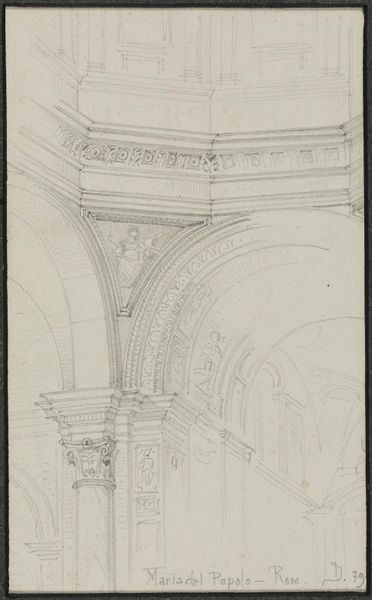
Titel: Kämpfergesims und Pendentif aus S. Maria del Popolo in Rom
Künstler: Josef Wilhelm Durm
Standort: Karlsruhe
Institution: Staatliche Kunsthalle Karlsruhe
Schlagwörter: baum, gemälde, gott, himmel, wasser, weiß, wolken, dreieck, fluss, ausschnitt, fenster, frau, grau, hell, laterne, marmor, pfeiler, profil, raum, schmuck, schwarz, skizze, stützen, säule, säulen, zeichnung, gebäude, haus, schloss, beige, malerei, muster, ornament, alt, architektur, barock, sockel, stein, bild, innenraum, signatur, kirche, figur, interieur, decke, innen, wald, zart, engel, oktagon, relief, schiff, schrift, papier, ecke, bogen, perspektive, studie, berge, gebirge, linien, empore, pilaster, saal, figuren, rundbogen, kuppel, romantik, bordüre, detail, inschrift, dekor, ornamente, verzierung, stuck, durchgang, podest, hoch, tor, halle, bögen, laviert, arkade, gewölbe, antike, kloster, religion, palast, übergang, dom, paul, rippen, form, schwarz-weiss, radierung, buchstaben, strich, bleistift, tanne, entwurf, zwickel, architrav, kapitelle, kathedrale, rom, kapitell, fries, wappen, geometrisch, sims, gesims, statuen, archivolten, ionisch, rundbögen, fresken, gottesdienst, konstruktion, chor, kapelle, strenge, vatikan, heiliger, plan, tempel, kassetten, kassettendecke, fresko, museum, dorisch, gothik, maria, korinthisch, reliefs, streben, geometrie, sakral, arabesken, achteck, schwach, klassisch, kapitel, gebälk, korintisch, tympanon, architekturzeichnung, bauplan, kriche, vorzeichnung, tonnengewölbe, gänge, vierung, pendentif, konzept, kiche, st. peter, figu, umlaufend, kirhe, trompe, rundkuppel, trompenkuppel, gewälbe, scheidbogen, verkröpfung, tonnen, schildbogen, trompen, toll, auskragen, bofen, kapitäle, paulskirche, geometir, popolo, vezierung, kapiteel, pfiler, maria del popolo, #stuck, 79, maria del populo, popalp, stuckdekoration, zerichnung, bleistift weiß, marischl, säule decke